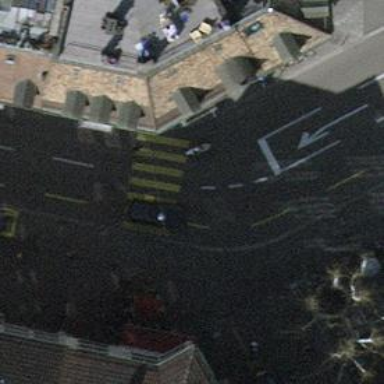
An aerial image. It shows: Footway with asphalt surface and zebra crossing.